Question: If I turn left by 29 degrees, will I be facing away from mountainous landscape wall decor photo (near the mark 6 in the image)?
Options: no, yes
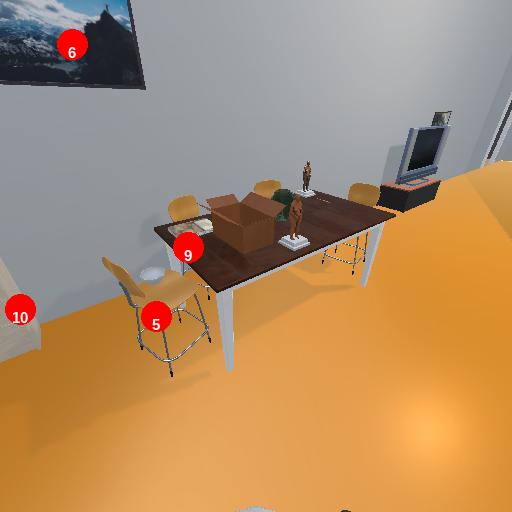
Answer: no